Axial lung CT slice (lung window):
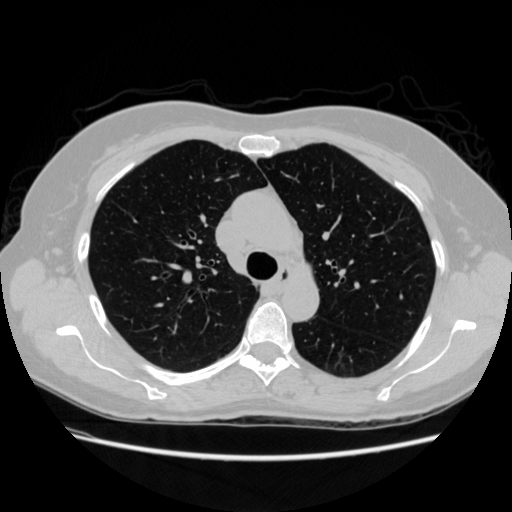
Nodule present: yes
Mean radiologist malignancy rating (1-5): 4.5